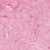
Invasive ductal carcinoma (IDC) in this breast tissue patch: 0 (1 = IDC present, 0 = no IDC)